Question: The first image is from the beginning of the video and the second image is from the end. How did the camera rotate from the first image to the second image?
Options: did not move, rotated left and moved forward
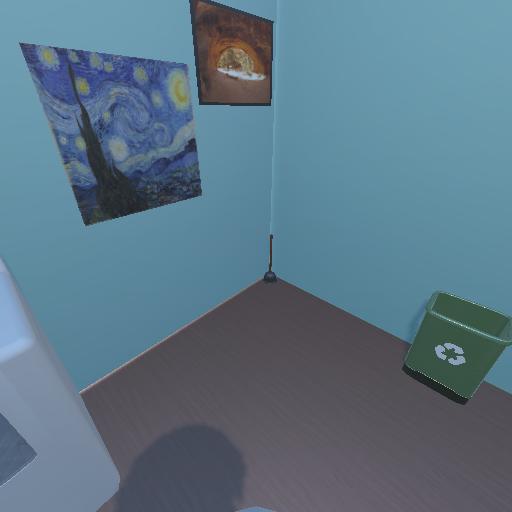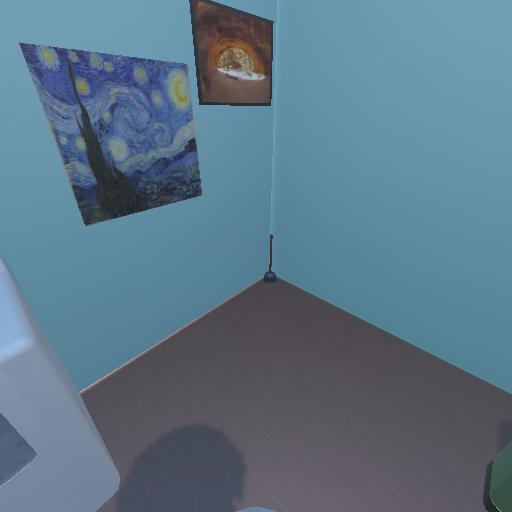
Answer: did not move